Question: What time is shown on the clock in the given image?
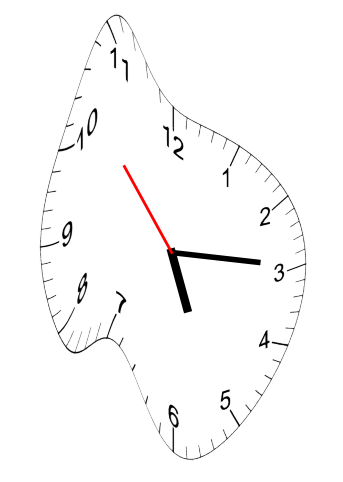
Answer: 05:14:53